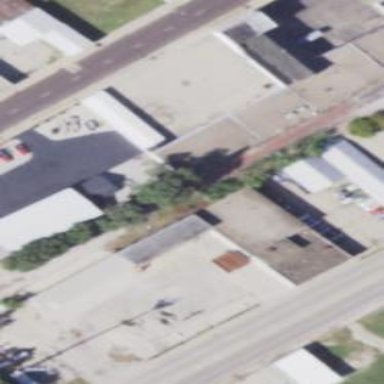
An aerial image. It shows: Commercial building.